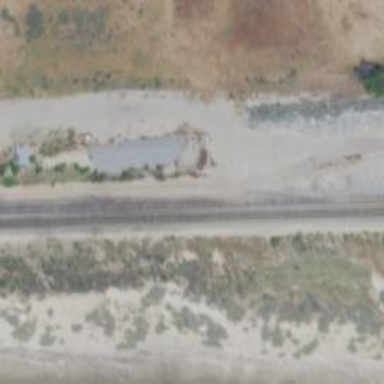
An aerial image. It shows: Railway siding with rails.